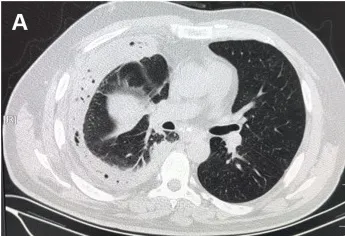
CT scan images. (A) Chest CT showed an irregular mass at the right middle lobe of the lung near the interlobar fissure with right atelectasis and encapsulated effusion and pneumatosis.
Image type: radiology (ct)